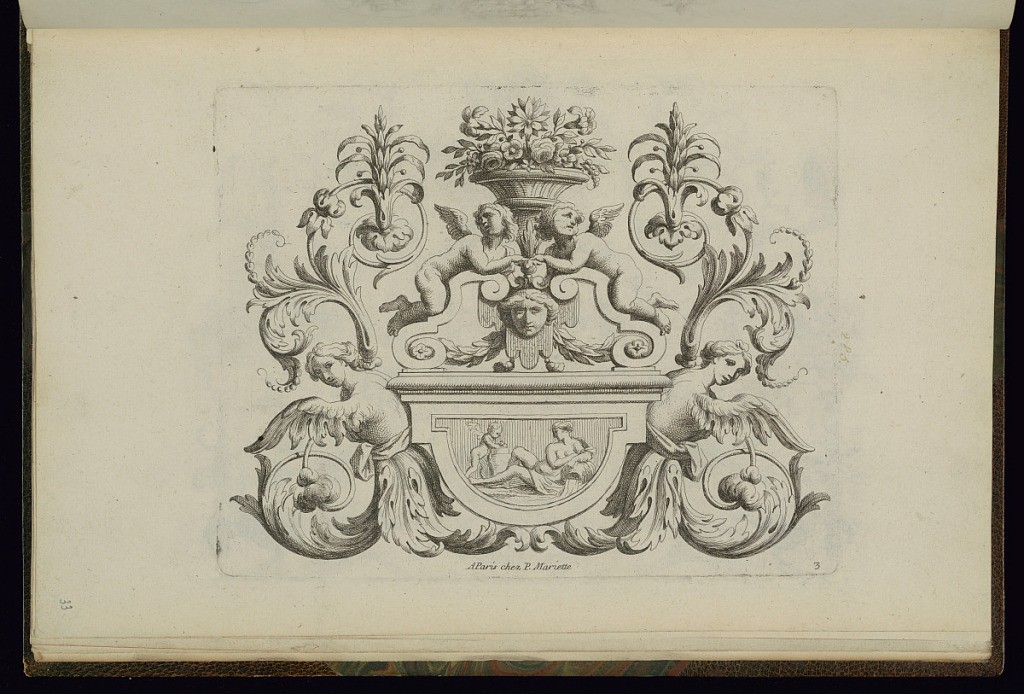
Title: Ornament Panel Design
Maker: Nicolas Pierre Loir, French, 1624 - 1679
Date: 1660–1716
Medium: Engraving and etching on paper
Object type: Print
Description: Ornament panel design with a cartouche of a woman seated with spilling jug of water and a putto, framed by foliate scrolls, festoons of leaves, female torsos morphing into scrolling leaves (rinceaux), rosettes, vase of flowers, putti, and mask (mascaron). The plate is numbered.